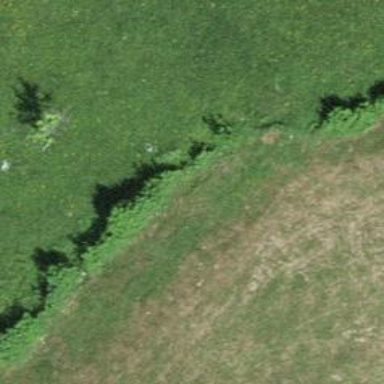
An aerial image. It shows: Hedge barrier.